Question: I'm trying to make a layout with rows that will be dragged.

I can strip the table nicely (table on right with green border) but when I add anchor tags so that these become big draggable cells (they're going to be dragged), the striping goes away and they have a gray background (table on left with yellow border).
HTML/CSS:
'''
<html>
<head>
<style>
#categorizer { padding: 20px; }
#left {
color: green;
background-color: yellow;
display: inline;
border: solid;
border-color: pink, 10px
padding: 20px;
margin: 20px;
}
#right {
color: yellow;
background-color: green;
display: inline;
border: solid;
border-color: pink, 10px
padding: 20px;
margin: 20px;
}
ul
{
padding: 30px;
margin: 30px;
float:left;
list-style:none;
}
li {
padding: 20px;
}
li:nth-child(even) { background-color: #000 }
li:nth-child(odd) { background-color: #666 }
</style>
</head>
<body>
<div id="categorizer">
<ul id="left">
<a href="#"><li>1</li></a>
<a href="#"><li>2</li></a>
<a href="#"><li>3</li></a>
<a href="#"><li>4</li></a>
</ul>
<ul id="right">
<li>a</li>
<li>b</li>
<li>c</li>
<li>d</li>
<li>e</li>
</ul>
</div>
</body>
</html>
'''
How can I have big draggable cells that 'show the hand' - not just over the letters, but the whole cell - that's important - but still apply the table striping (could also be 20+ rows for this, that's dynamic).
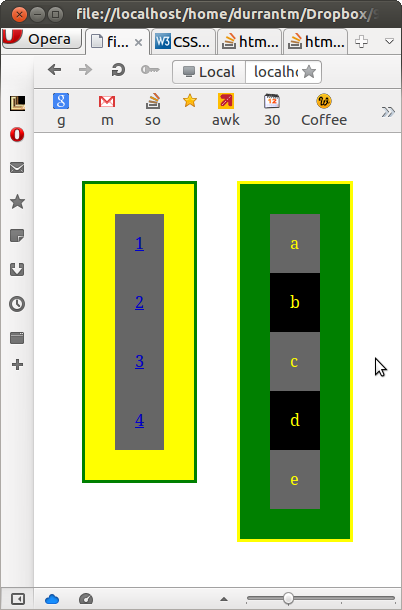
Answer: move all your '<a>' tags in your '<li>'
and add to your css 'cursor:move' to 'li' to add a hand to each 'li' elements.
<URL>
HTML:
'''
<li><a href="#">1</a></li>
<li><a href="#">2</a></li>
<li><a href="#">3</a></li>
<li><a href="#">4</a></li>
'''
CSS:
'''
li {
cursor:move;
}
'''
you might want to change 'li{' to 'li, li > a' in your css to have your 'a' tags don't show the pointer, unless you want that.